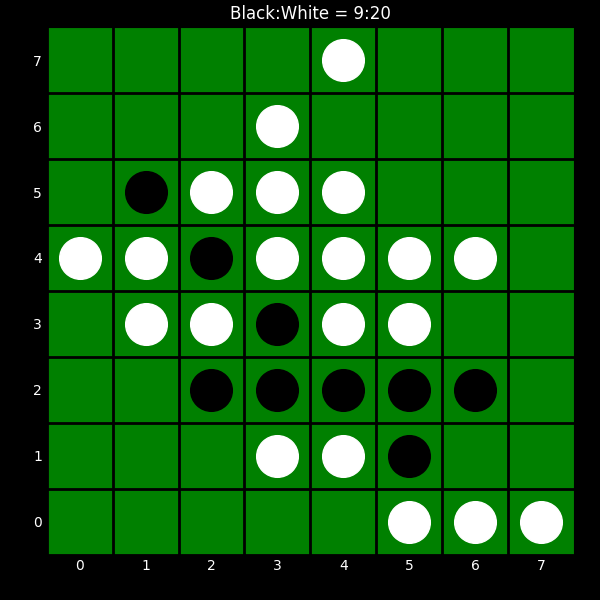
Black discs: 9
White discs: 20